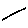
Label: line